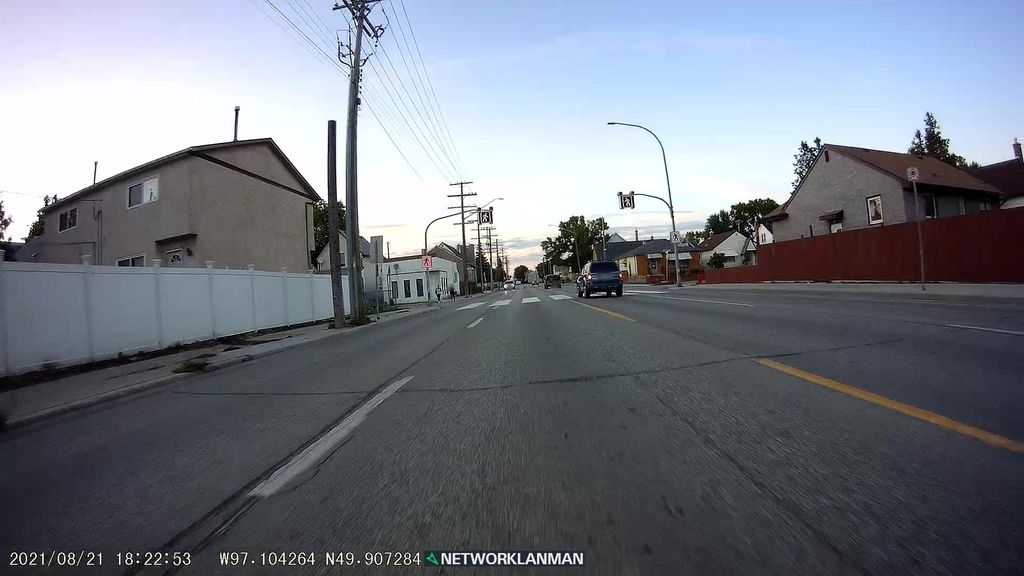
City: winnipeg